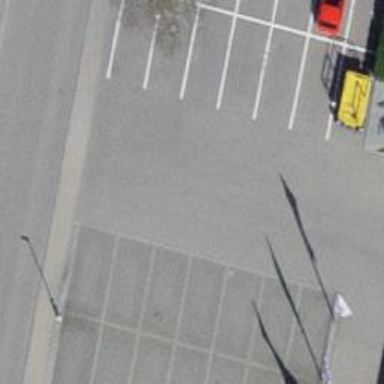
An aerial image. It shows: Asphalt parking aisle off service road.